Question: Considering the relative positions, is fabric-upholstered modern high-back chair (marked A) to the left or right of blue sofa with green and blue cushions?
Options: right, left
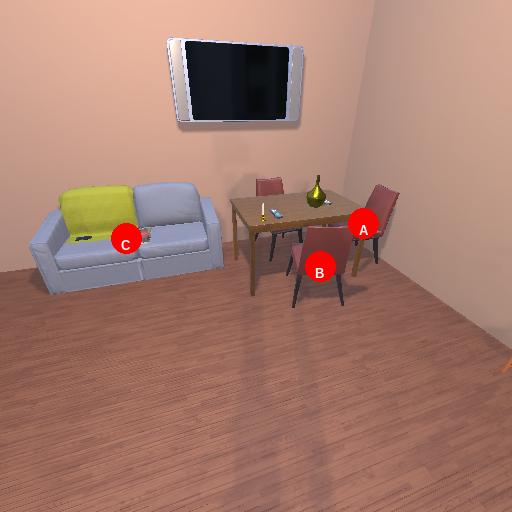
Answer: right